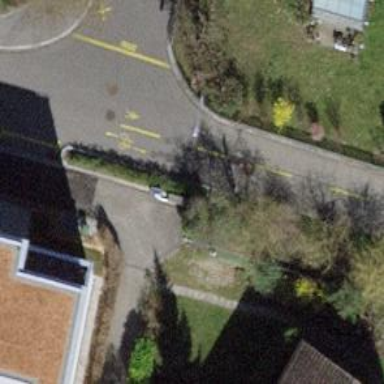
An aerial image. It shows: Street cabinet used for power utility.